Question:
> I need to design a crystal report in the above format as there are multiple "sqauad check" numbers and for each of those number there are multiple document details to be shown.how can i do
this with multiple detail sections? or do i have to use sub
reports.please give me an idea
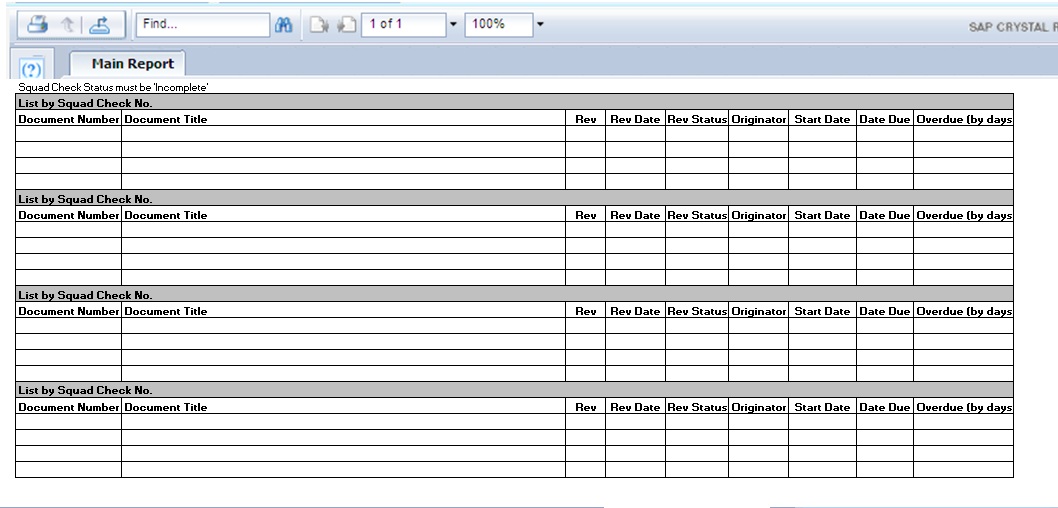
Answer: You can insert groupings into crystal reports - I don't know your data-source so it's hard to tell but the picture looks like you have just to insert a group for the squad-check-no and use one detail to show the DocumentNumber, Document Titel, etc.